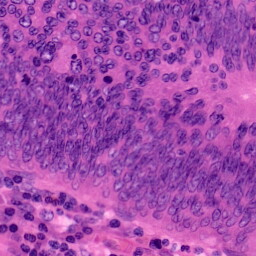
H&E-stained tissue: Colon